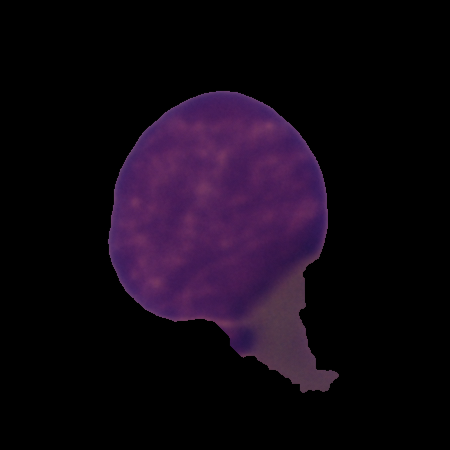
Label: cancer